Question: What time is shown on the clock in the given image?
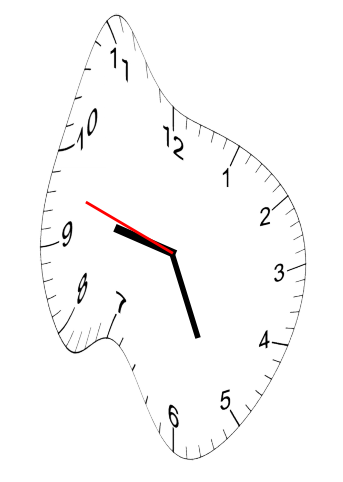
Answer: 09:25:48